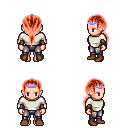
a pixel art fantasy rpg character, female body template, human, light skin, white long-sleeve shirt, metal pants, red ponytail hairstyle, purple tiara, cloth bracers, brown shoes, four views (front, back, left, right), 2x2 character sprite sheet, small pixel art, hard edges, no anti-aliasing